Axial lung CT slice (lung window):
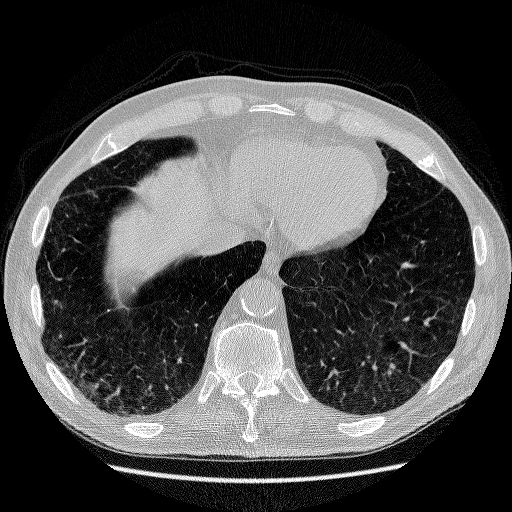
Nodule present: no